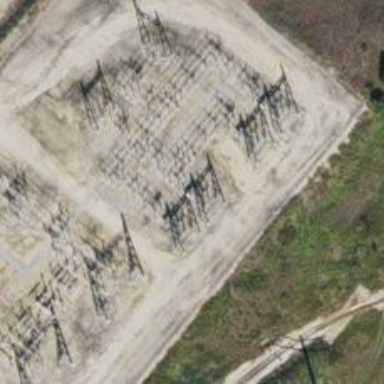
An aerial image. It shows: Switch for power supply.